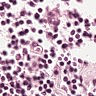
Metastatic tissue present: no